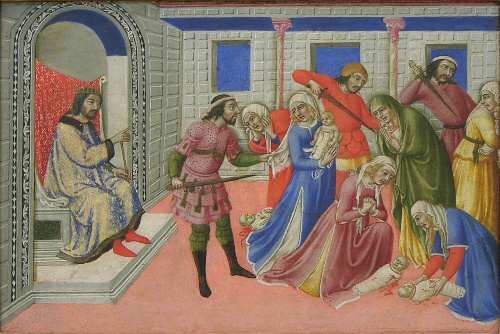
Title: The Massacre of the Innocents
Artist: Sano di Pietro (Ansano di Pietro di Mencio)
Artist bio: Italian, Siena 1405–1481 Siena
Date: ca. 1470
Object type: Painting, predella panel
Classification: Paintings
Medium: Tempera on wood
Dimensions: 11 7/8 x 17 3/8 in. (30.2 x 44.1 cm)
Department: European Paintings
Credit line: Gift of Irma N. Straus, 1958
Accession year: 1958
Repository: Metropolitan Museum of Art, New York, NY
Tags: Massacres|Swords|Infants|Men|Women|Soldiers|Herod